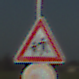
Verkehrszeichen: KinderRechts
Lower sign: UeberholverbotKraftfahrzeuge
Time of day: MorningAfternoon
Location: Outdoor (Nature)
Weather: Clear
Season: NotSpecified
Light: Natural